Question: I'm having a problem with plotting Arabic text, it looks good on the console, but it doesn't show up quite right. (flipped & separate letters)
Code:
'''
x<-"lslm `lykm"
> x
[1] "lslm `lykm"
> plot(1:10,main=x)
'''
gives

Some relevant session info:
'''
R version 3.1.2 (2014-10-31)
Platform: x86_64-apple-darwin13.4.0 (64-bit)
locale:
[1] en_US.UTF-8/en_US.UTF-8/en_US.UTF-8/C/en_US.UTF-8/en_US.UTF-8
'''
I've tried, so many suggested solutions but they all just don't work.
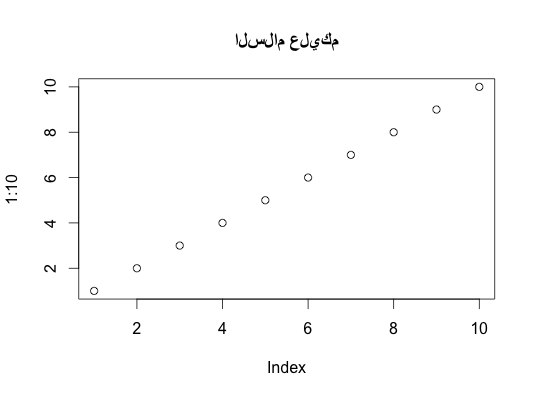
Answer: Apparently <URL>.
If you have access to a linux system this issue won't happen.
It is probably an issue with right to left support in R and R Studio for Mac OS.